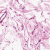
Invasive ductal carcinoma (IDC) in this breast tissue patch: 0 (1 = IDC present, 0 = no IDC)